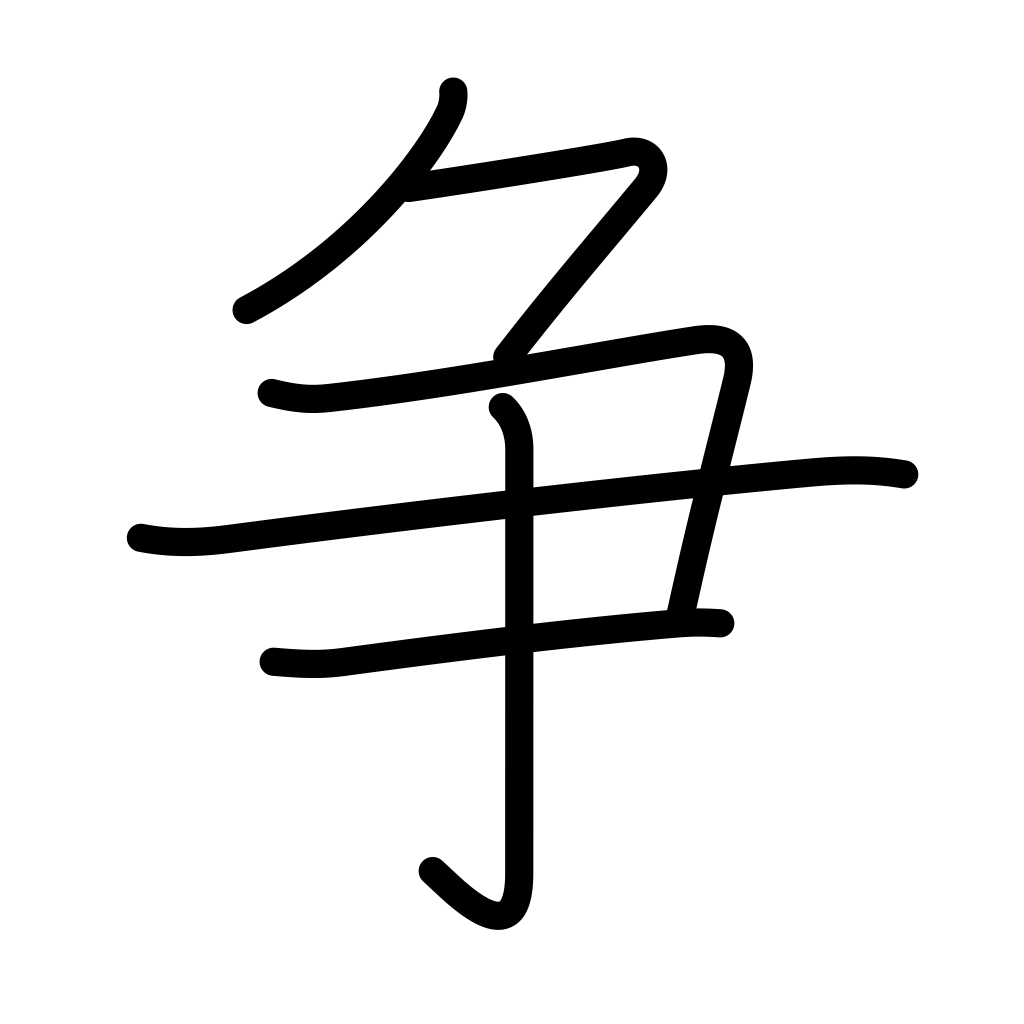
Meaning: contend, dispute, argue